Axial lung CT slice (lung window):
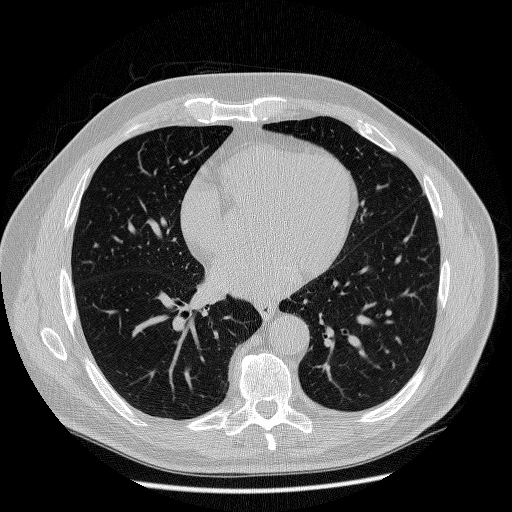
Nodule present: no